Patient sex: M
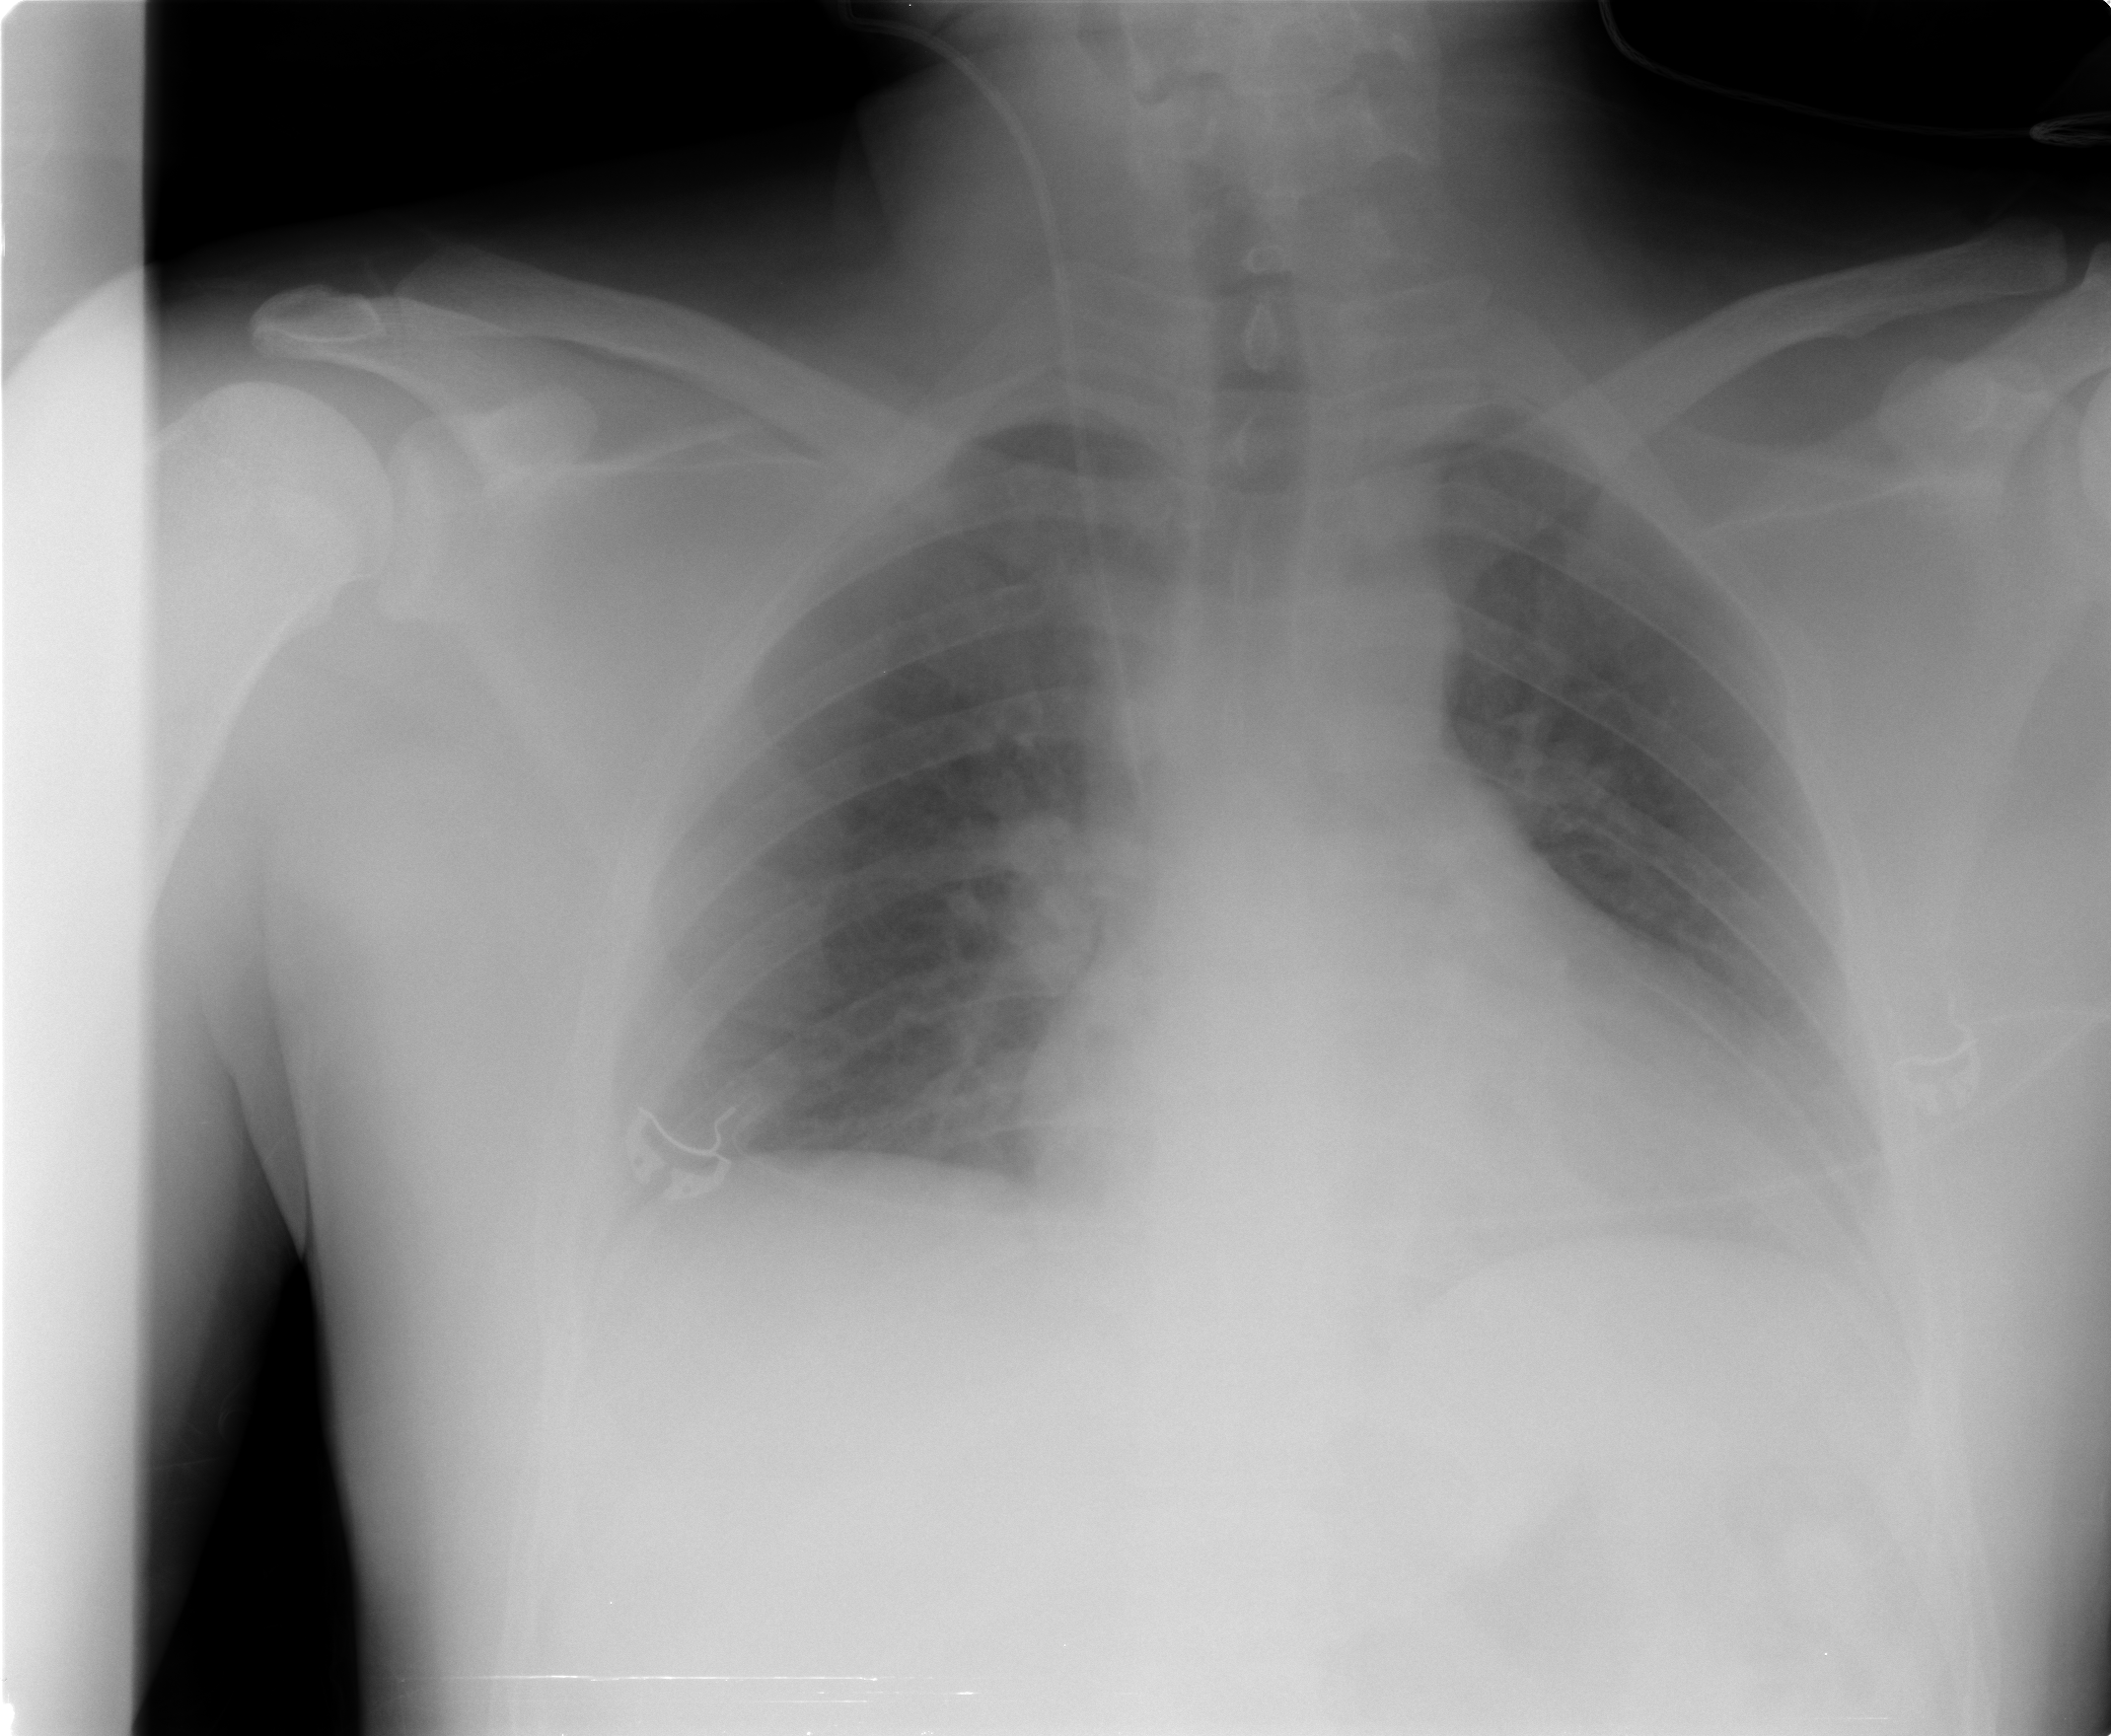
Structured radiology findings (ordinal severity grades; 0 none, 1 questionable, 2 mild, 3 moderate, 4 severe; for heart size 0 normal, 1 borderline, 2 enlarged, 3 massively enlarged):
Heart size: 2
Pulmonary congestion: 0
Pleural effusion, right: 1
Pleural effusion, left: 1
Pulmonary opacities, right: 0
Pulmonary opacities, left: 0
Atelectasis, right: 0
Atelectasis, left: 0